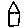
Label: house